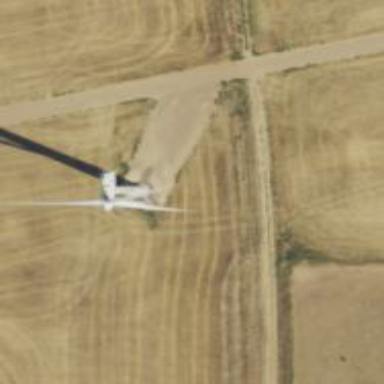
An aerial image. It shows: Wind turbine generator that utilizes wind as its source for generating electricity. It is of the horizontal axis type.